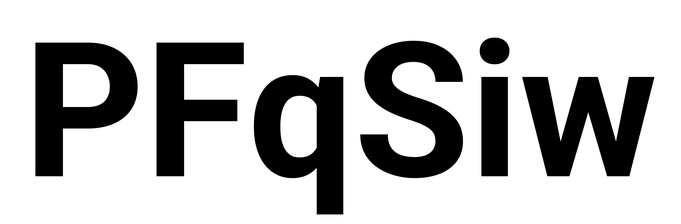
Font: Roboto_Bold